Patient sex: M
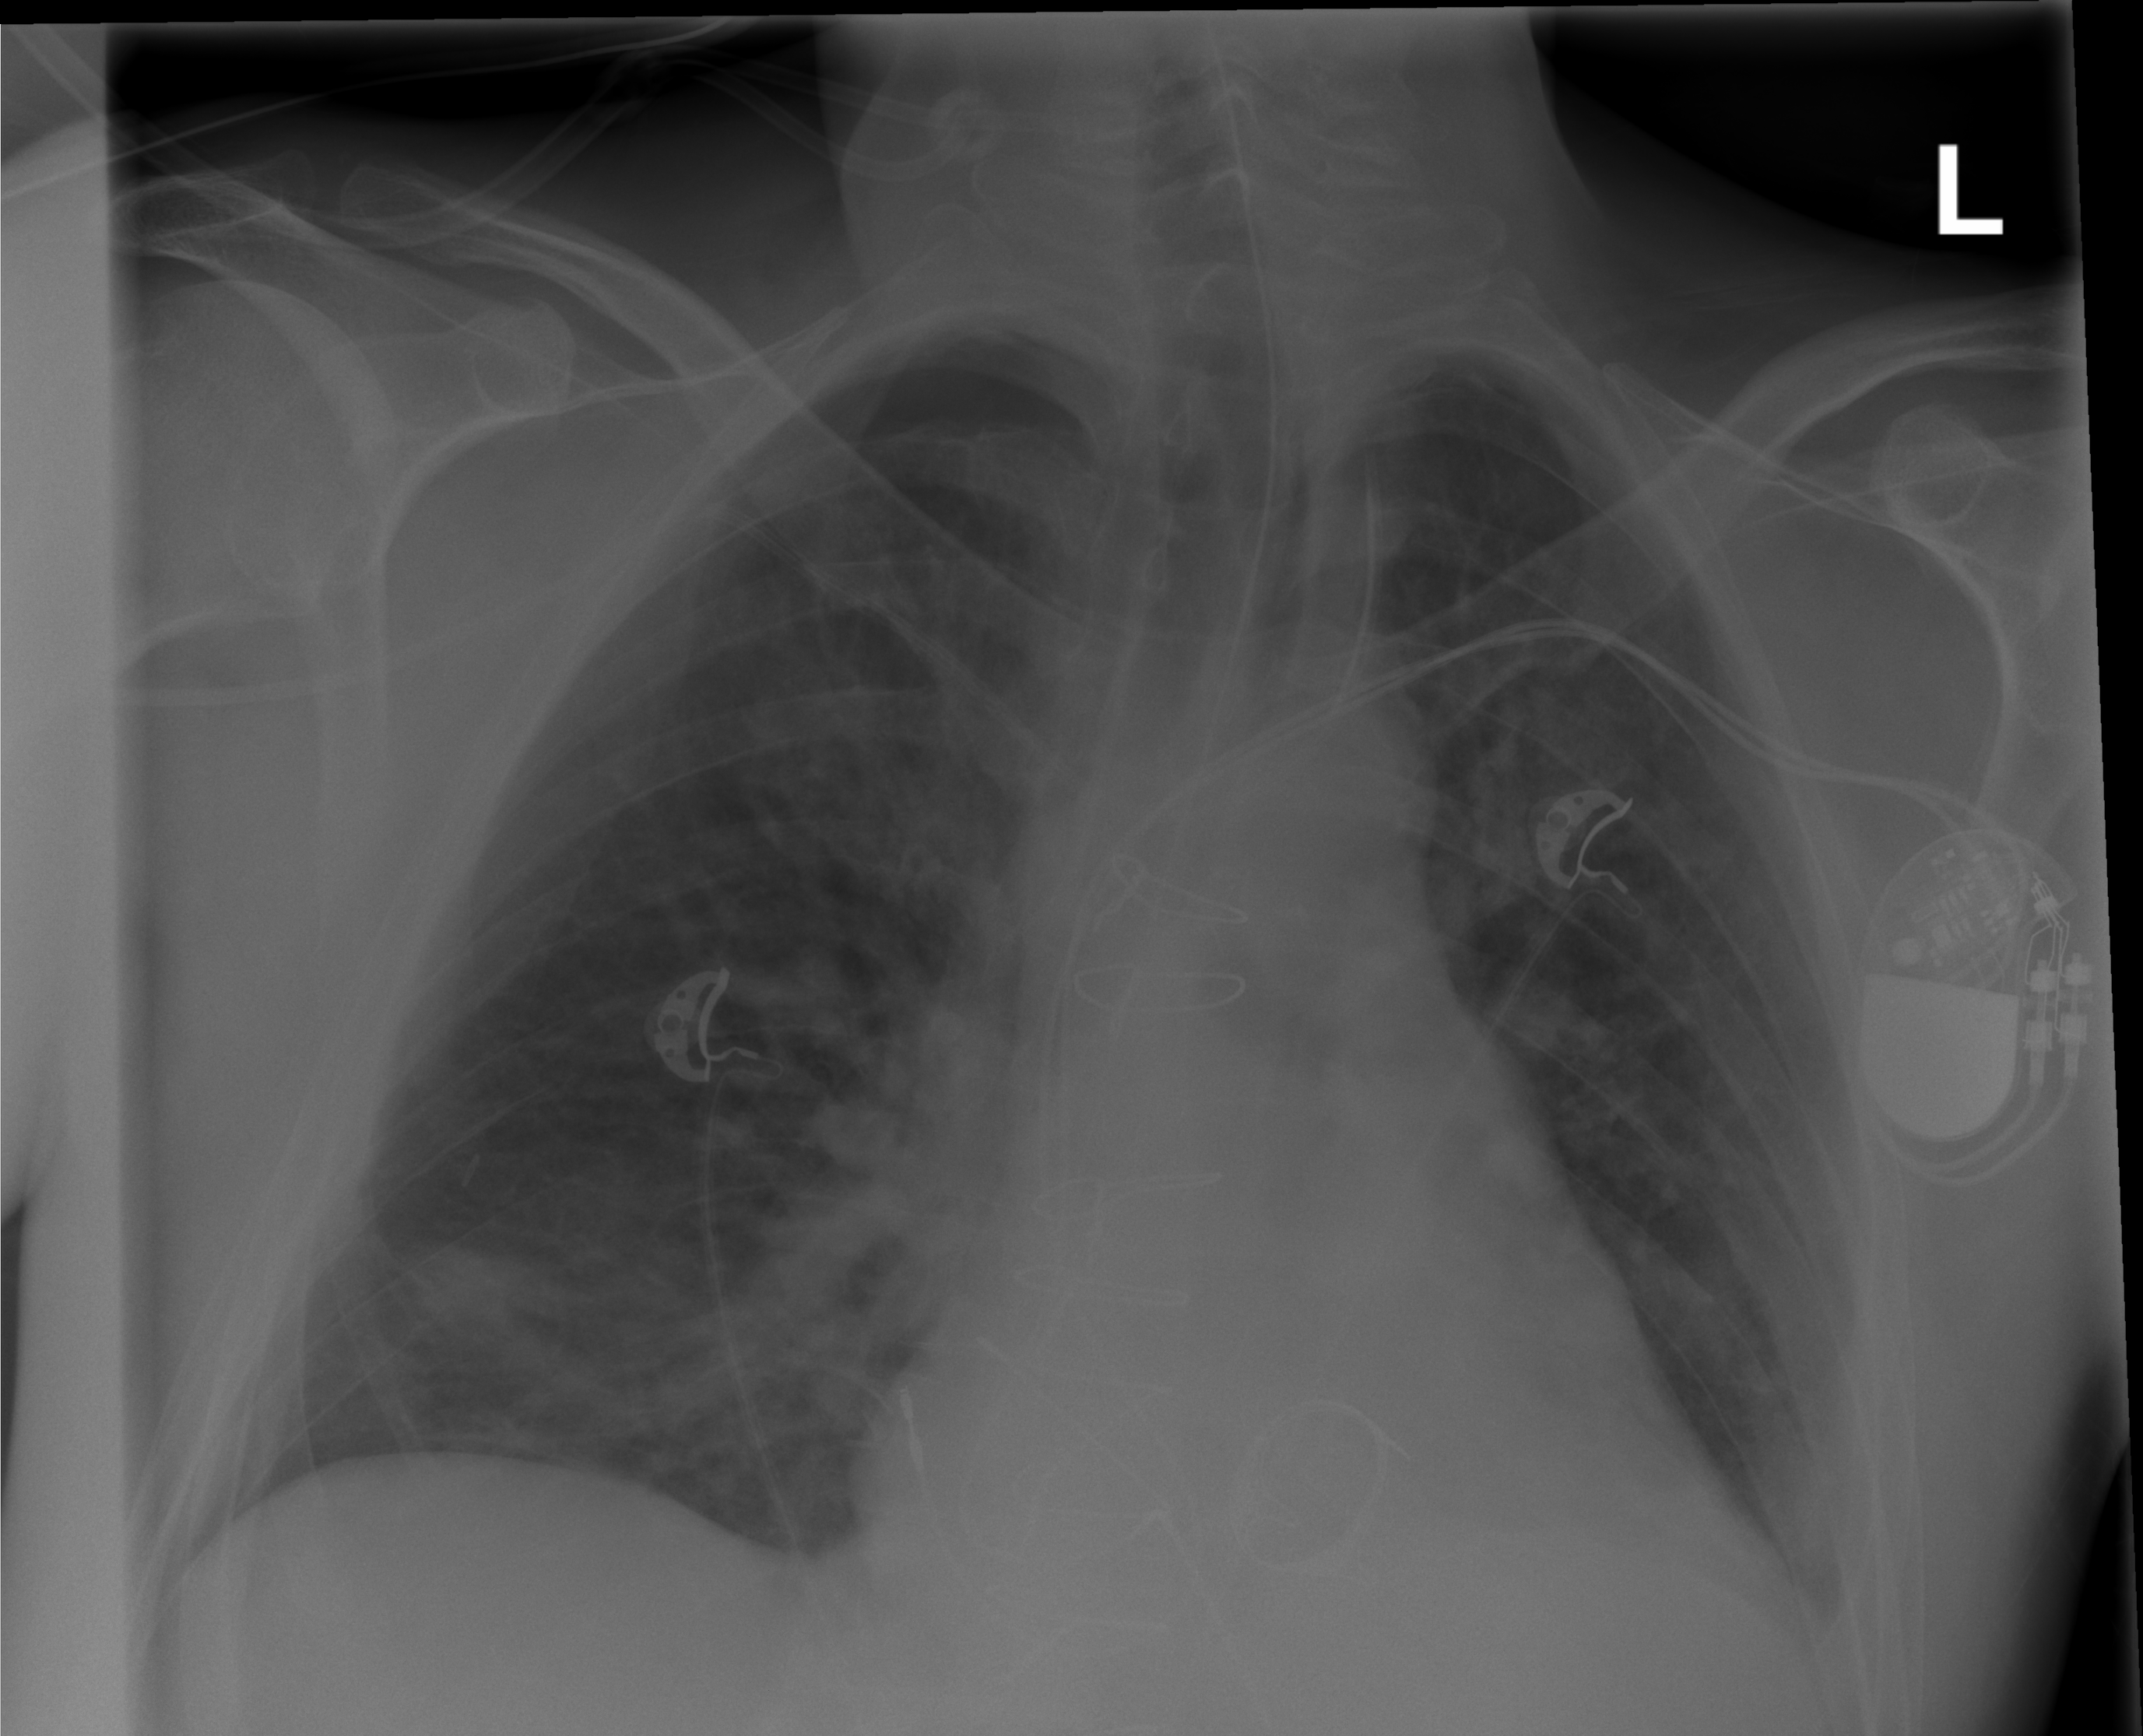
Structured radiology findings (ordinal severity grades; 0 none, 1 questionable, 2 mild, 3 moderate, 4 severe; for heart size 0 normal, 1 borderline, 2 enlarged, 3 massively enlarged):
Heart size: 2
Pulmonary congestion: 0
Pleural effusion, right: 0
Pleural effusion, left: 1
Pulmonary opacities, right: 1
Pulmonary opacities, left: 0
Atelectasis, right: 0
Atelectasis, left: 1